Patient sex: M
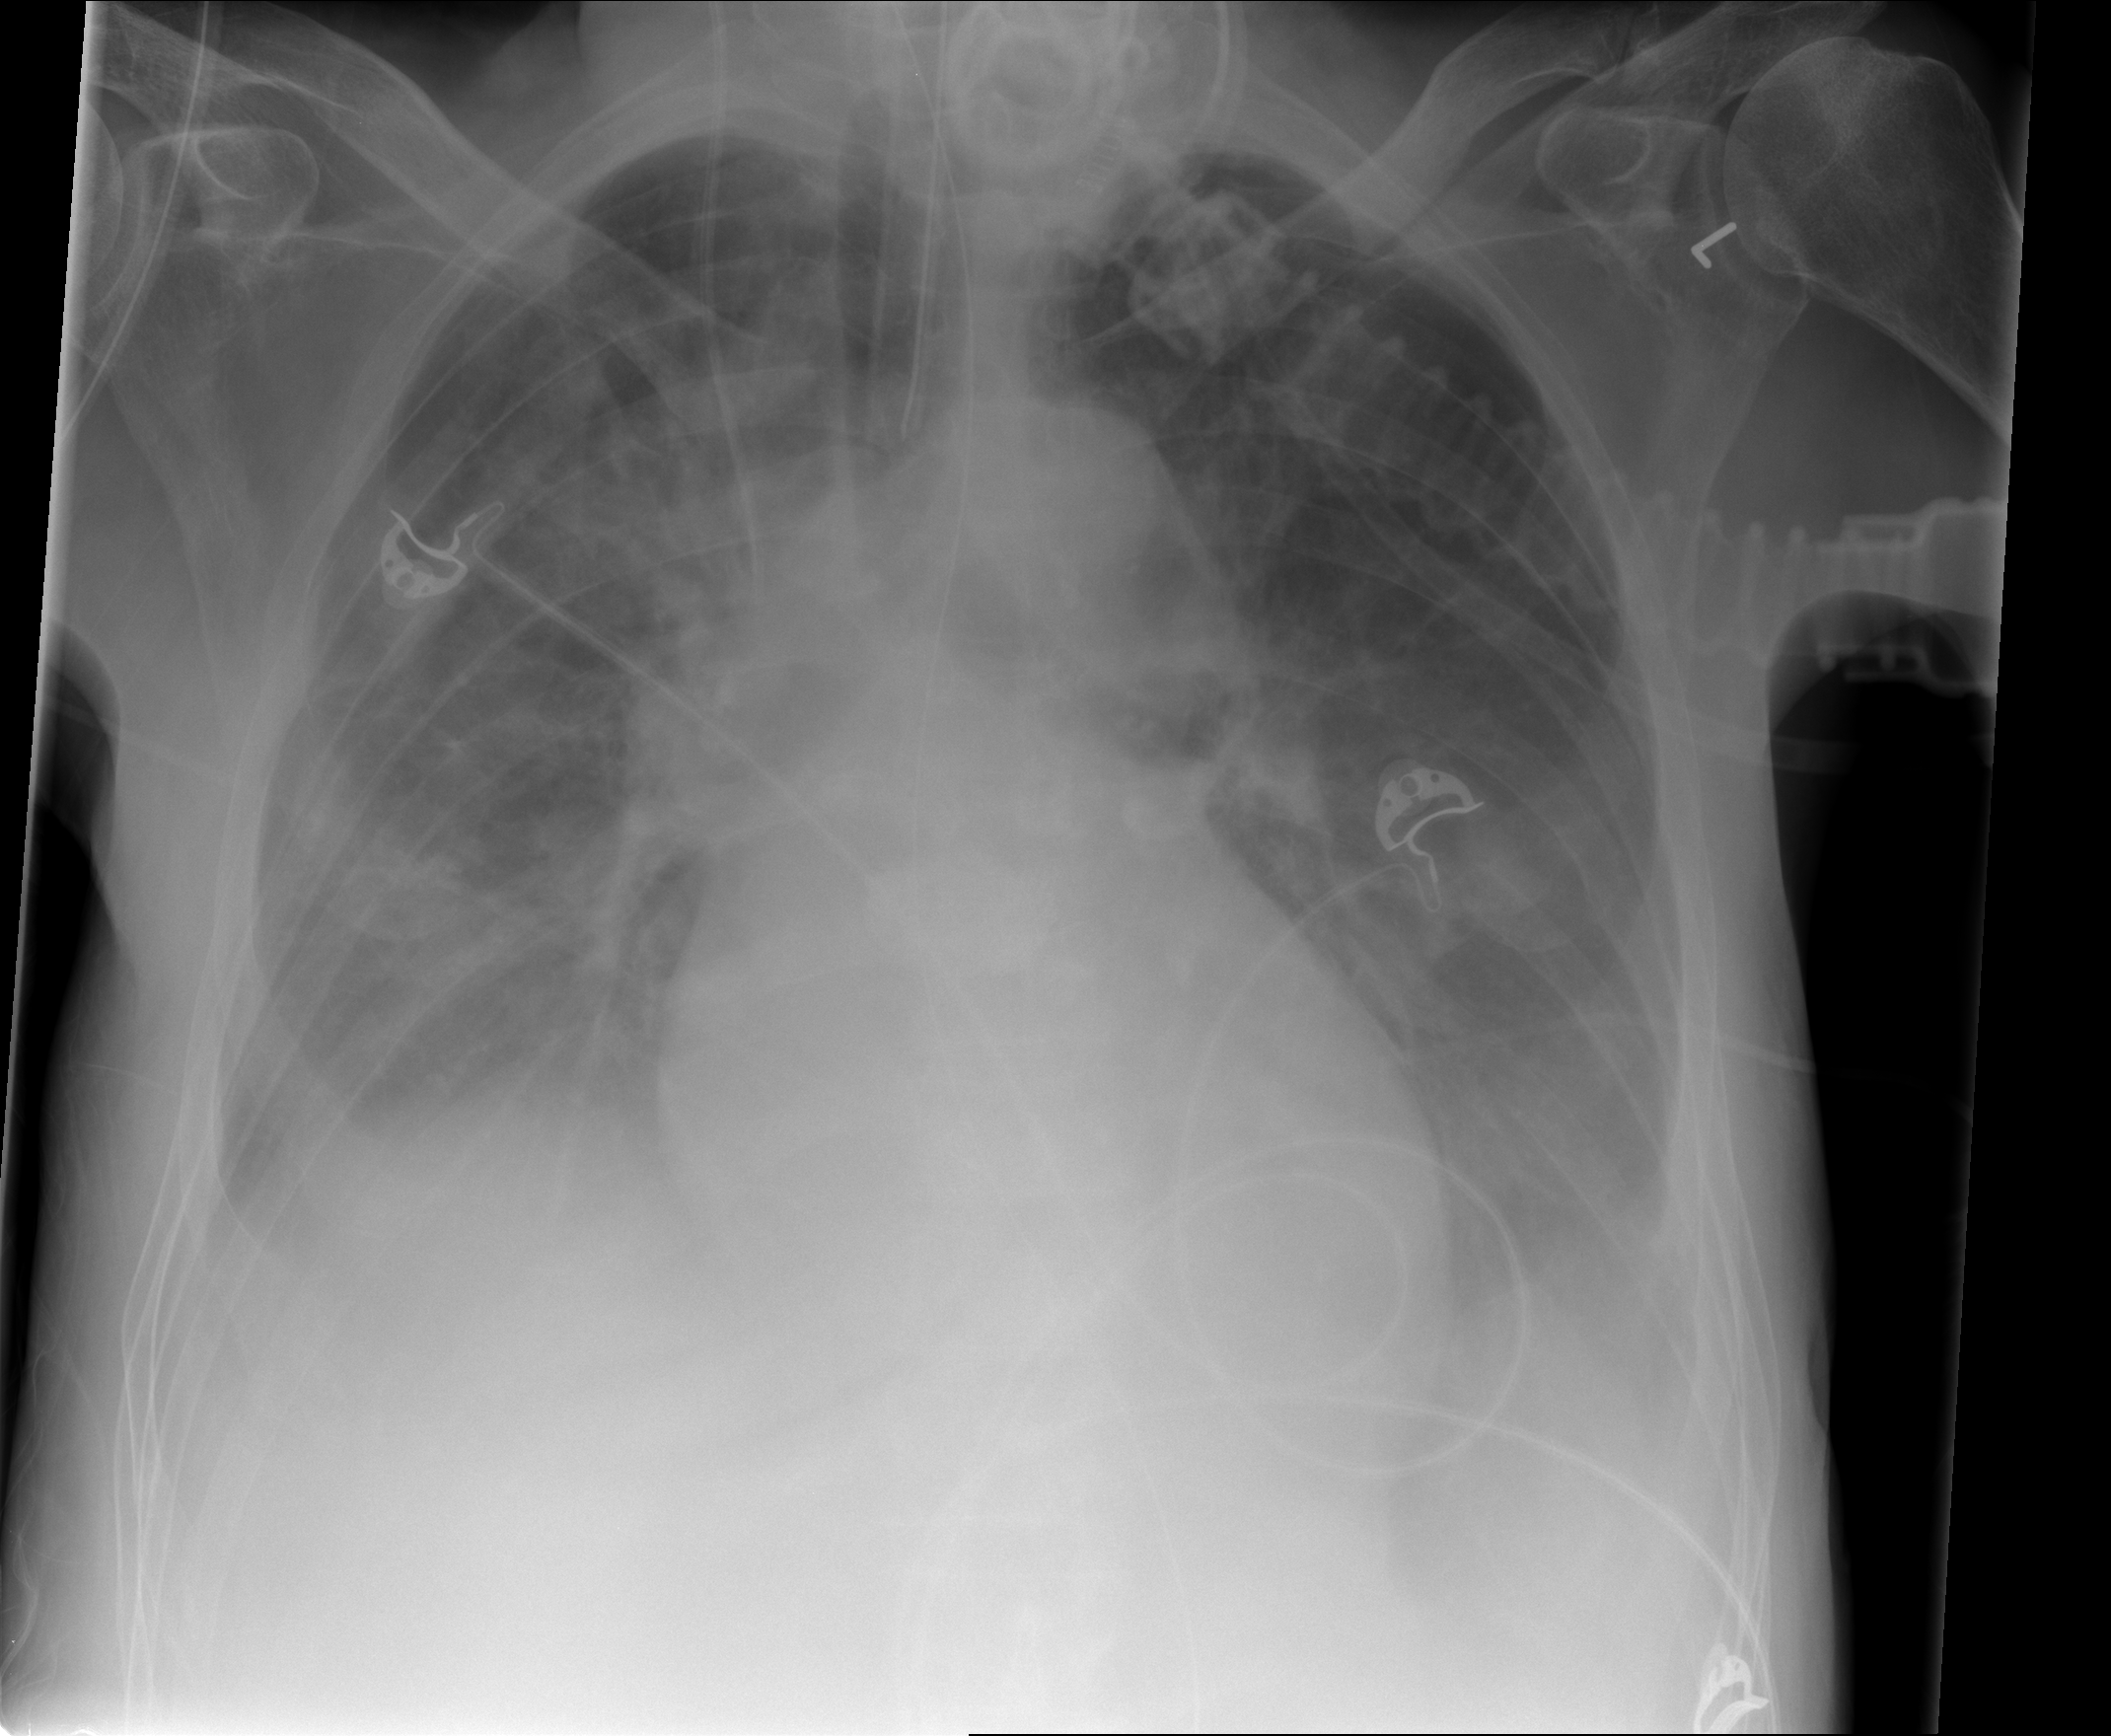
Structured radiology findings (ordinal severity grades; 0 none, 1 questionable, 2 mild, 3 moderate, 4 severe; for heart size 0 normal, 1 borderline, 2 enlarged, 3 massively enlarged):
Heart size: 2
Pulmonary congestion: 3
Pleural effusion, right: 2
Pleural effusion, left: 2
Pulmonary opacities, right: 2
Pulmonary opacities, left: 2
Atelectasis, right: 2
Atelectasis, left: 2